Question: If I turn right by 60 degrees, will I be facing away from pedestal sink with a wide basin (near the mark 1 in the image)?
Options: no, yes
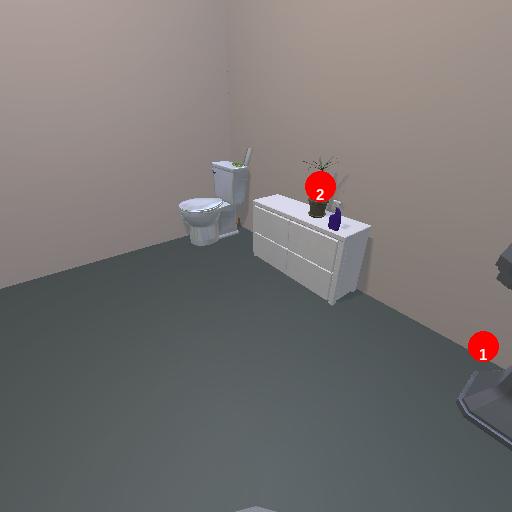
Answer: no